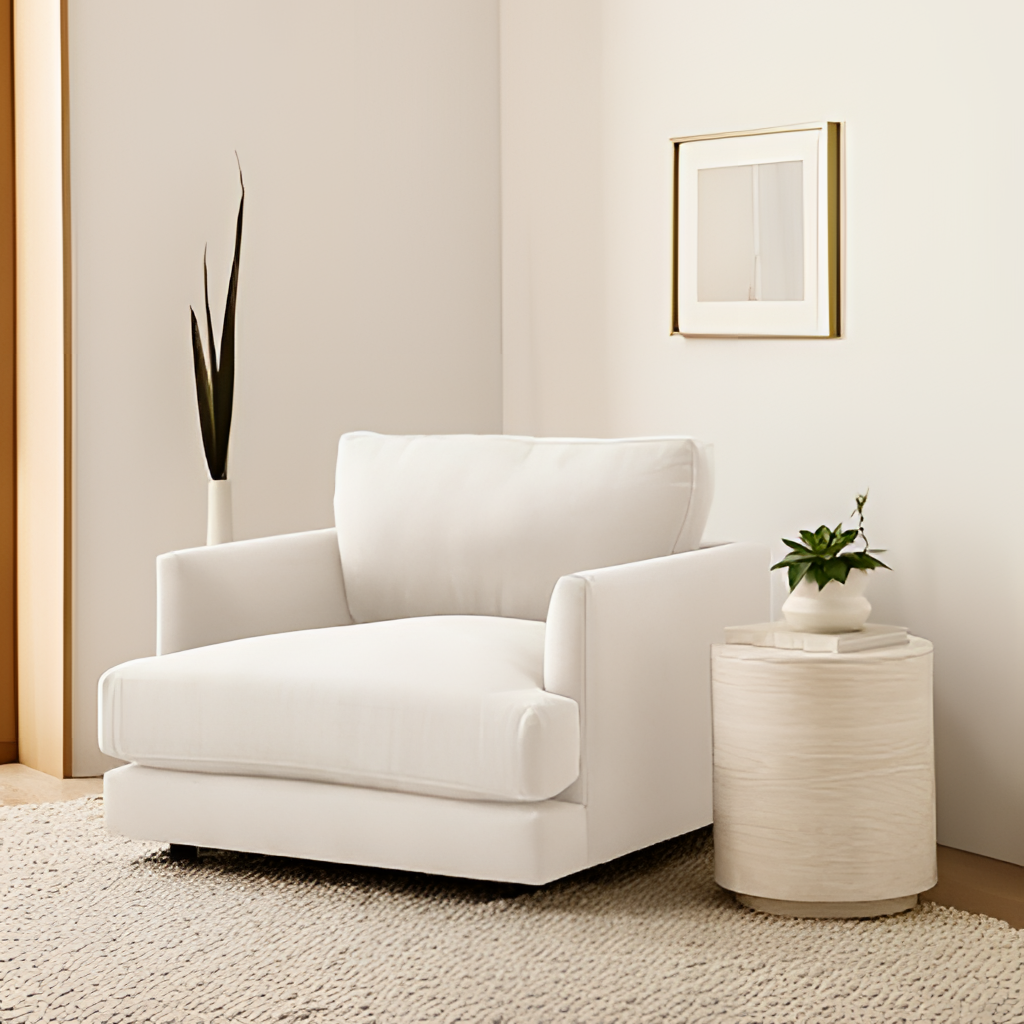
living room, white fabric armchair, fabric flooring, with textured pattern, paint wallpaper, with solid pattern, minimalist